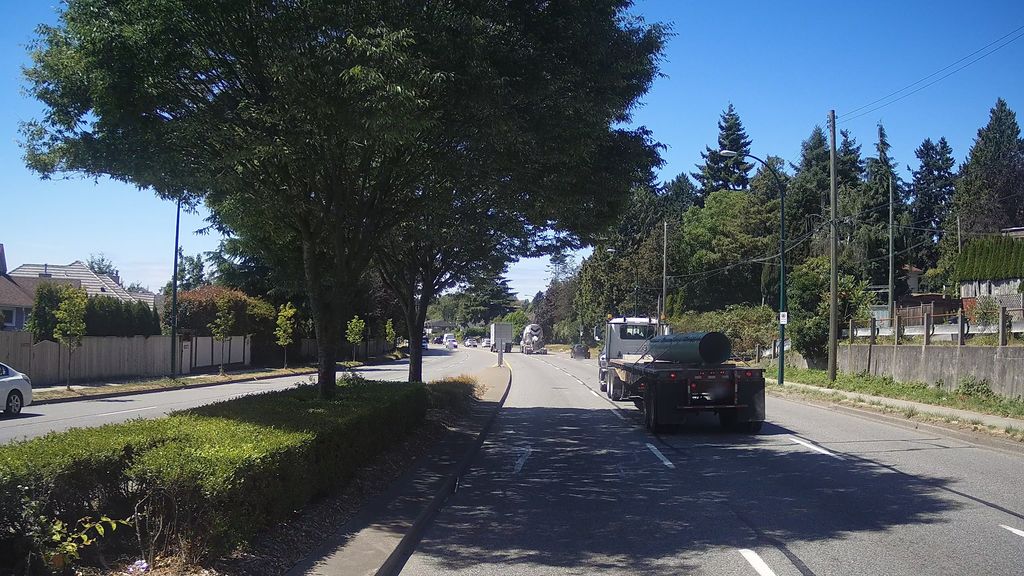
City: vancouver